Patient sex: M
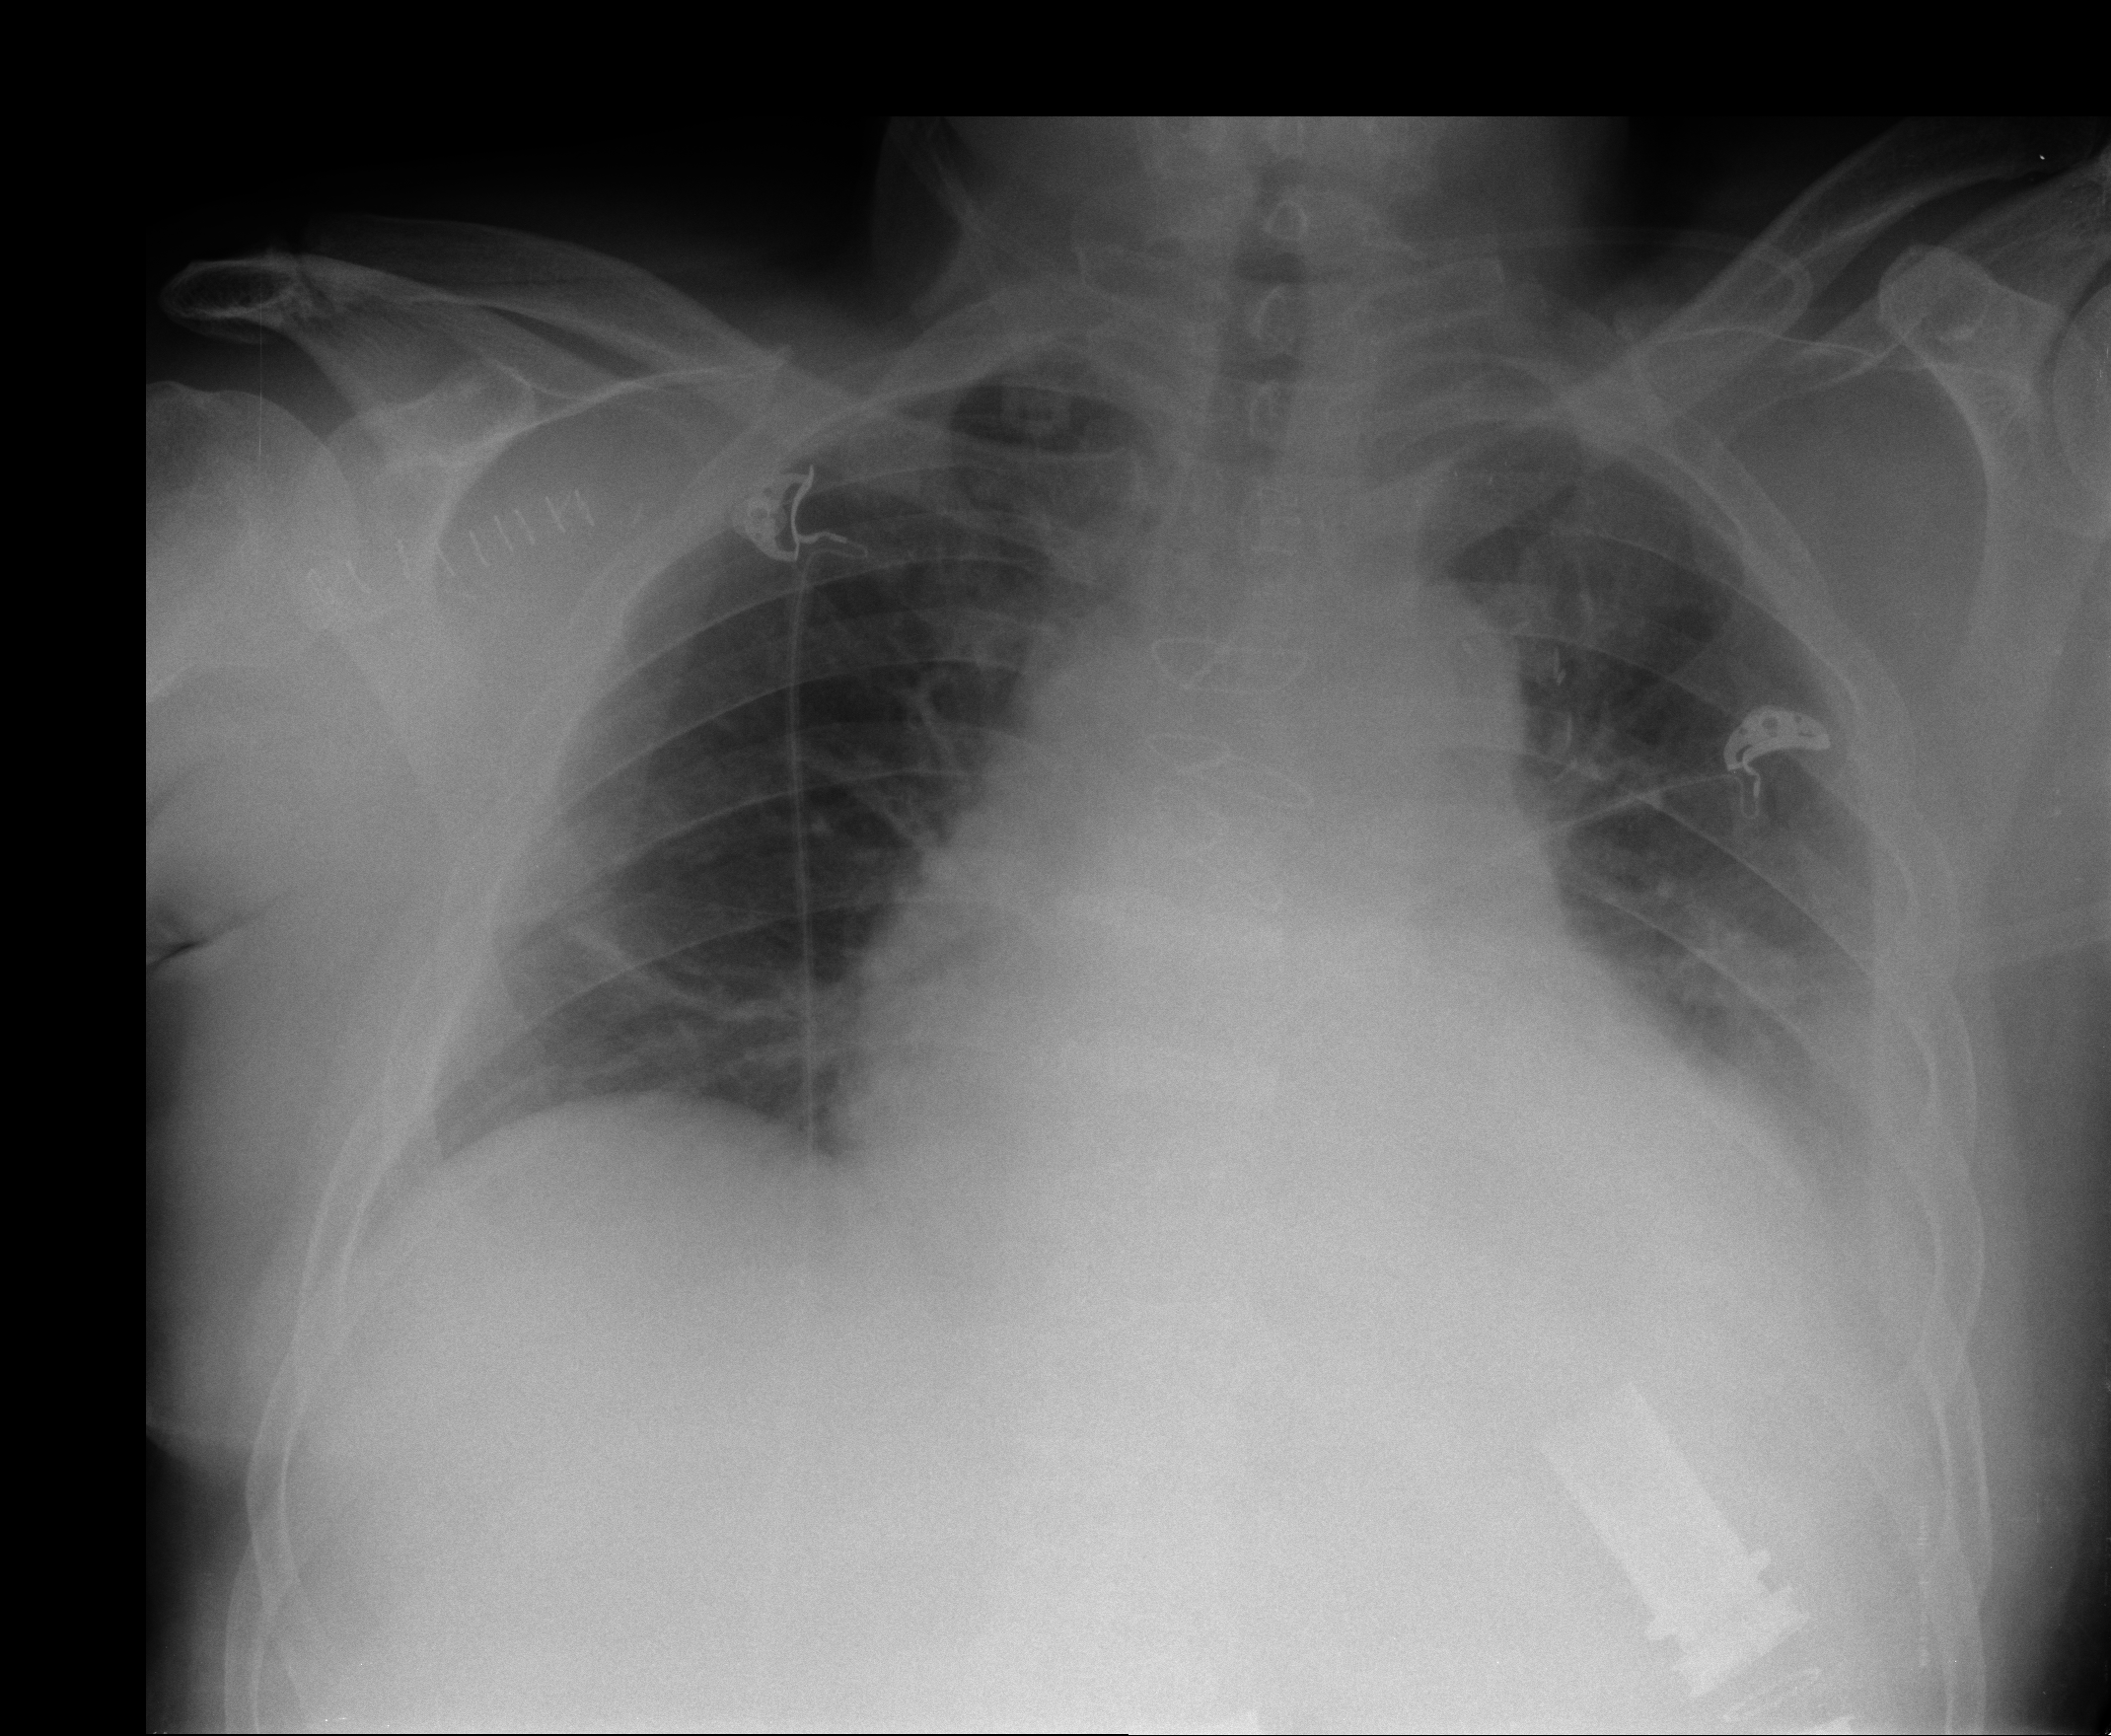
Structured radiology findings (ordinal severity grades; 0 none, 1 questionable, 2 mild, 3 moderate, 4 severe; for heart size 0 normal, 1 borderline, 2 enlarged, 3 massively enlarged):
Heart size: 3
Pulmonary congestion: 0
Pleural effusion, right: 0
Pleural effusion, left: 2
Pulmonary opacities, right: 0
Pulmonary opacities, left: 0
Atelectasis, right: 2
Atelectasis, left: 2